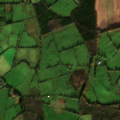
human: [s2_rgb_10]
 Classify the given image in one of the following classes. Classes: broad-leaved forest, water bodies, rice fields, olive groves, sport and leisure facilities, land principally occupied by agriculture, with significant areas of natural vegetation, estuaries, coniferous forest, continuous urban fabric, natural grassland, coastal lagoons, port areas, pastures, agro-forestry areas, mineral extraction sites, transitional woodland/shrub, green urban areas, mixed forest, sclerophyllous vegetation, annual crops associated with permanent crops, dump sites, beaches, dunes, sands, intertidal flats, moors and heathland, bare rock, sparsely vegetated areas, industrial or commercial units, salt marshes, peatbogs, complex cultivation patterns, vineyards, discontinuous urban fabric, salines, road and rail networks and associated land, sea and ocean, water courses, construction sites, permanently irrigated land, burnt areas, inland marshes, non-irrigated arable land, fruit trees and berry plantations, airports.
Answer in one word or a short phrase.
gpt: non-irrigated arable land, pastures, mixed forest